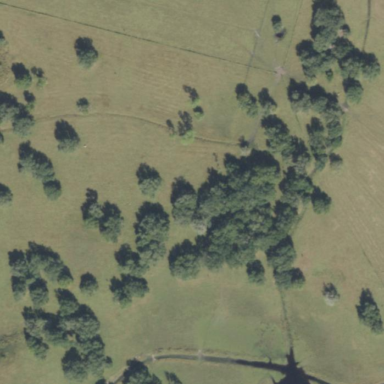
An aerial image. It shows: Mixed woodland with various types of leaves.